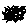
Label: line